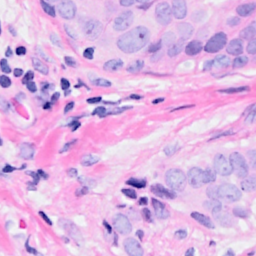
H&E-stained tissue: Breast